Question: On my view I am using a list as my model and each list item is of type model, so it looks like this:
'''
@model IEnumerable<UserManager.Models.vw_UserManager_Model>
'''
and I am trying to loop through this list and add a specific property to a DropDownListFor:
'''
@for (int i = 0; i < Model.Count(); i++)
{
Html.DropDownListFor(model => model.ElementAt(i).module, new SelectList(Model, Model.ElementAt(i).module));
}
'''
But when I do this it doesn't render a dropdownmenu on my page.

Can someone help?
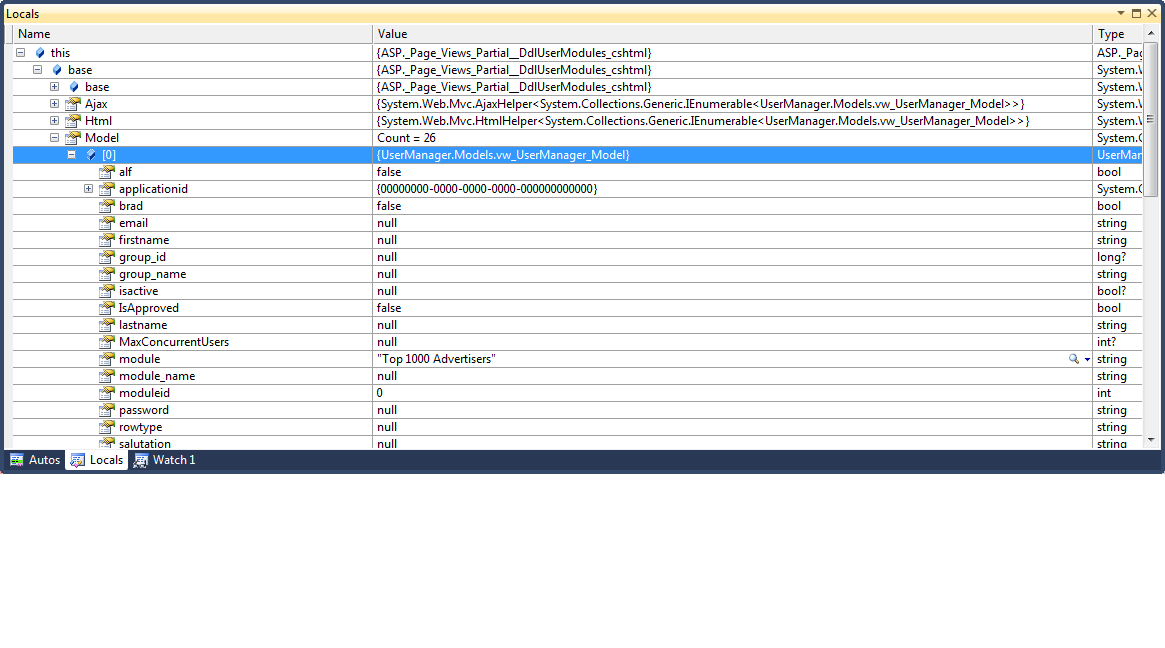
Answer: You can't render a dropdown list for a model because there is no way of representing the model in its entirety in a dropdown. What is ASP.NET supposed to render?
What you can do if you would like to select a model from a list is to run a LINQ 'Select' query on the list, whereby you create an 'IEnumerable<SelectListItem>' like this:
'''
var selectList = Model
.Select(x => new SelectListItem
{
Name = x.module_name,
Value = x.module
});
'''
I have tried to take the values from the screenshot that you posted. Apologies if I made an error. You get the idea...
What this code does is loop through the collection of your object type ('Model.Select') and returns a collection of 'SelectListItem'. If you are unfamiliar with LINQ you need to think of 'Select' as a transformative function. It takes a collection, and for each element transforms it into something else and returns the result. Here, it takes each element of the Model collection and creates a 'SelectListItem'. It then returns an 'IEnumerable<SelectListItem>'.
To render the list on the page you do the following:
'''
@Html.DropDownListFor(Model.MyValue, selectList)
'''
...where Model.MyValue is the variable which receives the selected value (assuming that the value, 'model' is a 'string', which it appears to be).